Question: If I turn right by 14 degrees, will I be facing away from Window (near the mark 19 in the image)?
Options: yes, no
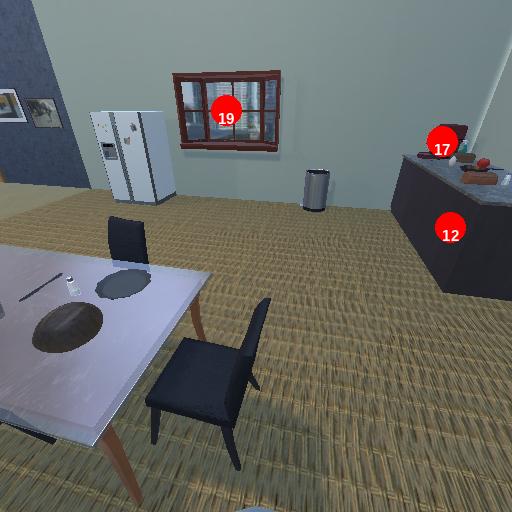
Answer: yes